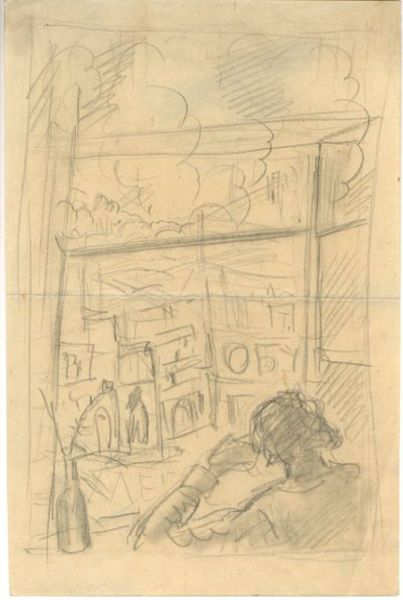
Titel: Untitled, Untitled
Künstler: Boris Kustodiev
Standort: Amherst (Massachusetts, USA)
Institution: Mead Art Museum, Amherst College
Schlagwörter: architecture, blue, curtain, hat, white, window, women, arm, black, dress, figurative, grey, hair, painting, room, sitting, wall, windows, woman, yellow, flowers, looking, plant, vase, grafik, hand, smoke, flower, cloud, clouds, life, man, sky, building, girl, head, hills, house, landscape, houses, street, trees, village, boy, view, drawing, paper, black and white, expression, look, coat, line, sketch, jacket, door, town, person, city, schwarz, strasse, weiss, design, doors, buildings, back, study, thinking, watching, pencil, lines, bottle, rose, stadt, wolken, figure, horizont, coal, stripes, urban, graphik, fenster, raum, hatching, open, haare, zeichnung, zimmer, pensive, thinker, cream, relaxed, air, blick, rücken, ausblick, graphite, flasche, kopf, interior scene, loose, faint, blur, life scene, smudge, 1950s, civilization, caged bird, outlook, observing, thermal, blazer, hpouse, buildilngs, expressin, rückenfigur